Field crop: maize
Growth stage: 2
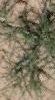
Species: salsola